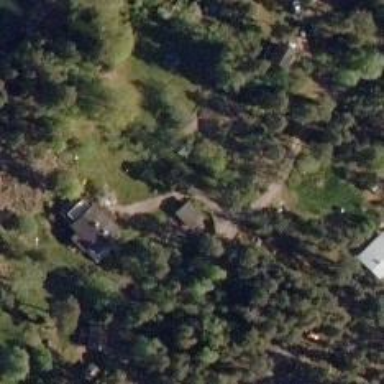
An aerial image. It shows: Driveway leading to service road.